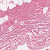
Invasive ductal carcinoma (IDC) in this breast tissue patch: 0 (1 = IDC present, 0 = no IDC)